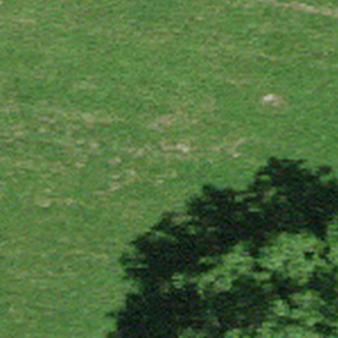
Label: other